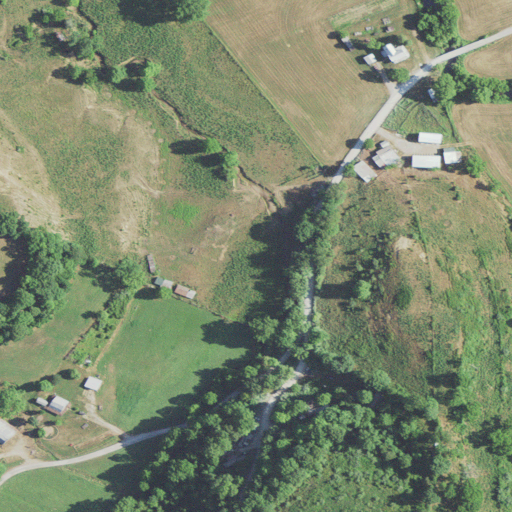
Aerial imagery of valley in West Virginia named Lieu Hollow containing pasture, open development, deciduous forest, low intensity development, mixed forest, and medium intensity development